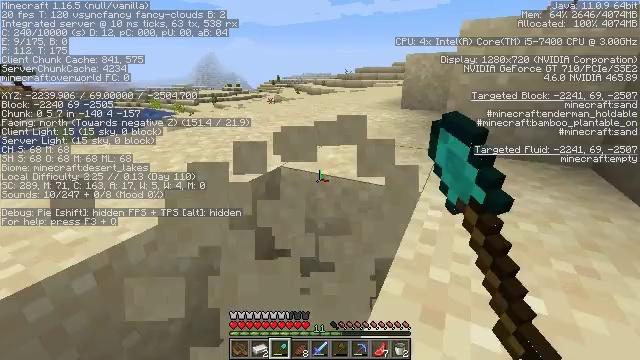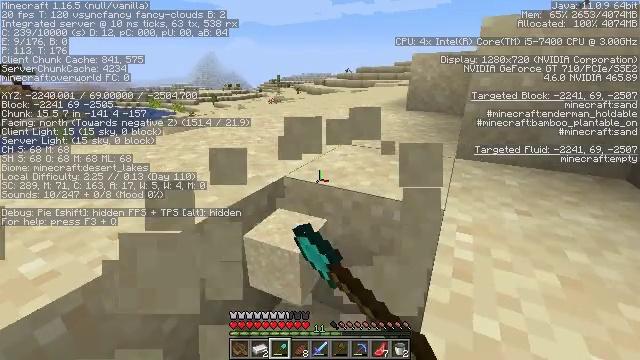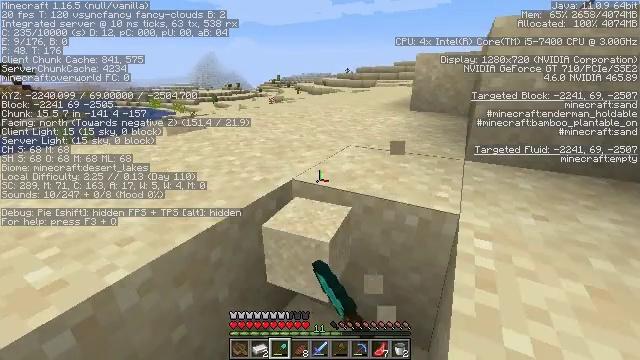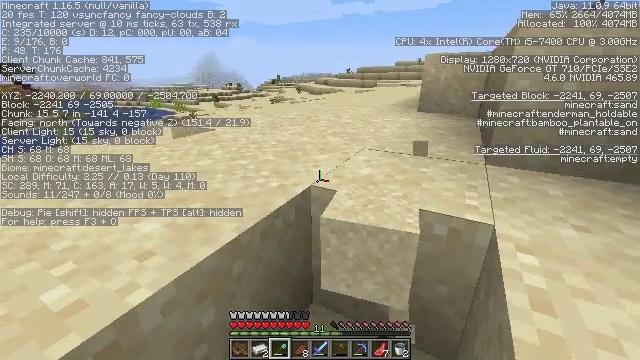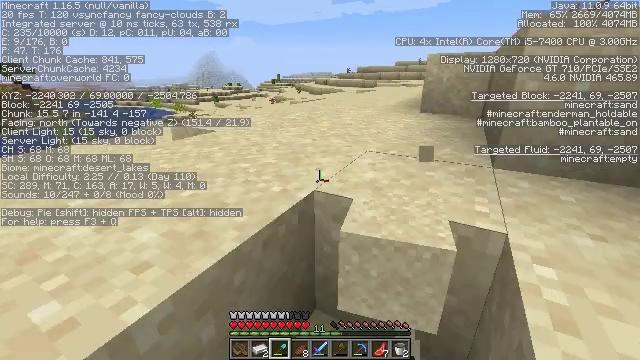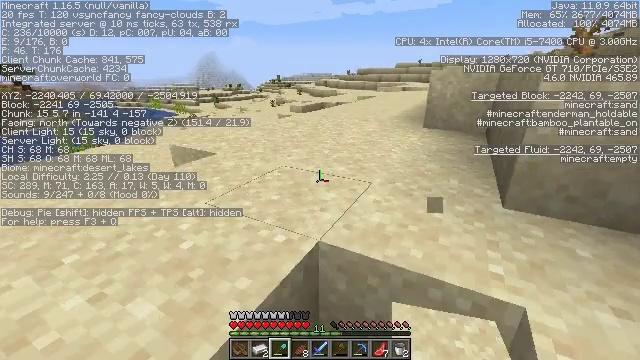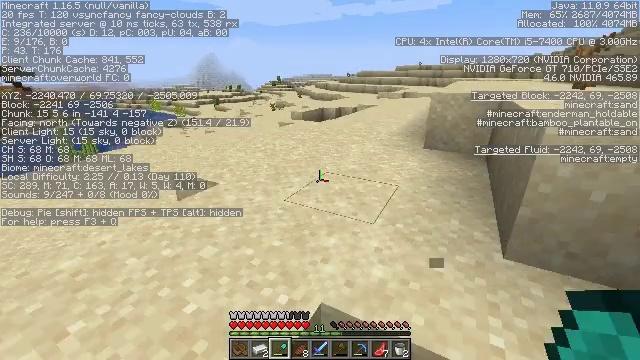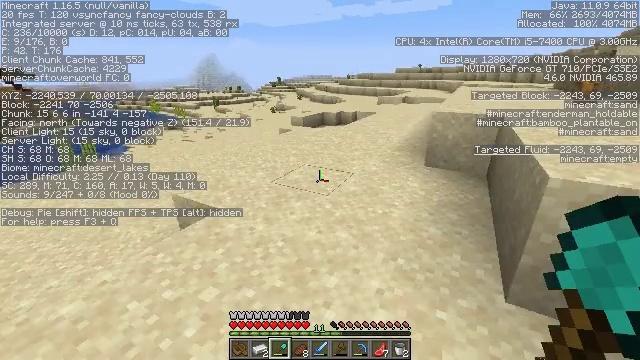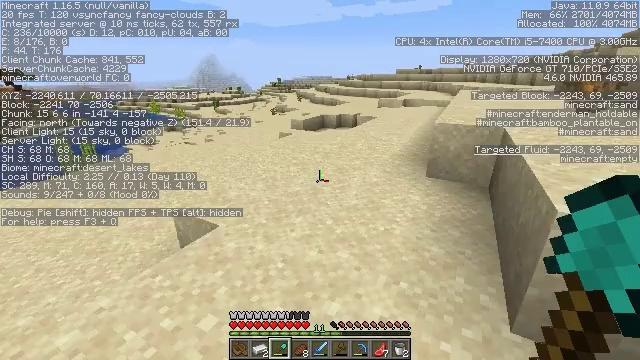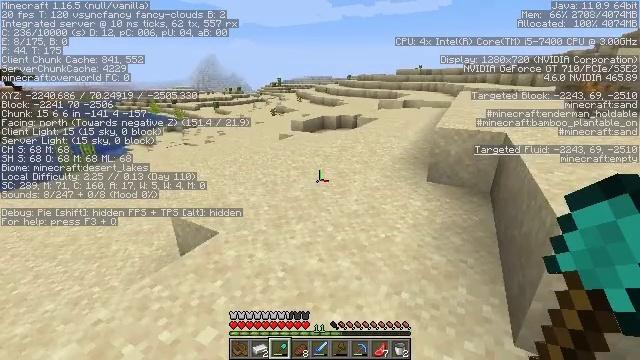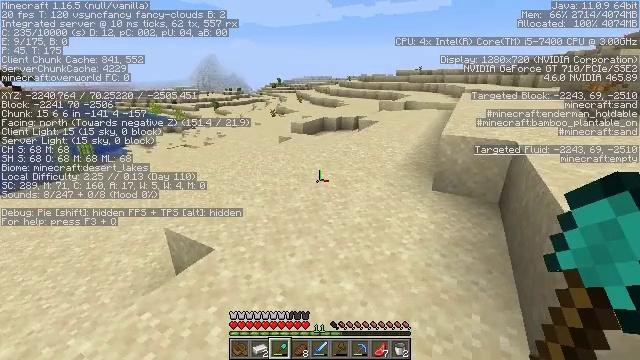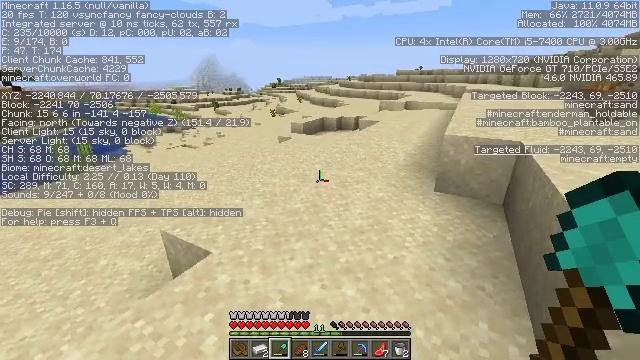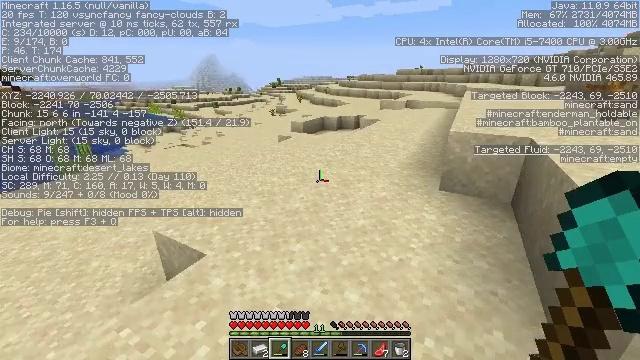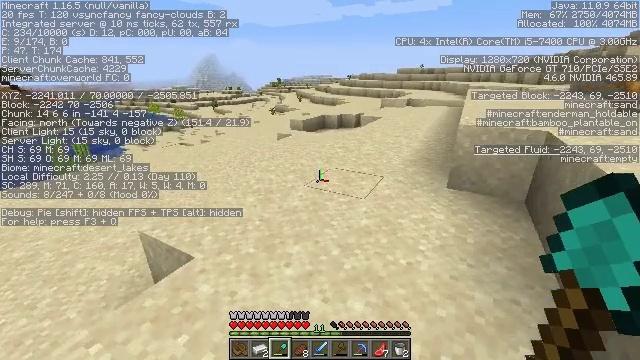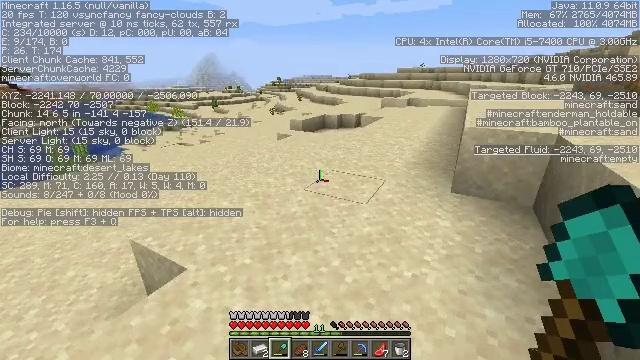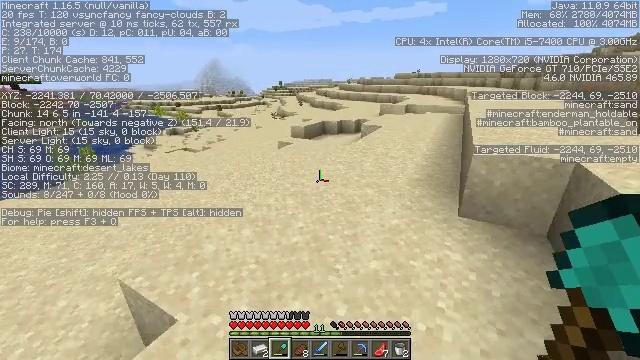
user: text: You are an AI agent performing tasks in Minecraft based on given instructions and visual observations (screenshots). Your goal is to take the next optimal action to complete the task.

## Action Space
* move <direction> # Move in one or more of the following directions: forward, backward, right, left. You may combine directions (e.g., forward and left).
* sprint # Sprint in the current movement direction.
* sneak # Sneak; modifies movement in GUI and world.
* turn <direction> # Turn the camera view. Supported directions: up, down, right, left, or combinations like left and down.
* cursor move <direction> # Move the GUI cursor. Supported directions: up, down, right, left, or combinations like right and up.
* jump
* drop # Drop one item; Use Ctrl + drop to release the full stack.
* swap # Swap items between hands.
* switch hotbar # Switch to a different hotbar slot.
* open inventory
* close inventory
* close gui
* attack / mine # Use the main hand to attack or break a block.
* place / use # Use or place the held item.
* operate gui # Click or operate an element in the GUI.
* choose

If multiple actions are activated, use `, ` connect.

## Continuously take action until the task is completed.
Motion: motion action
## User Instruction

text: Remove red sand to use for crafting or building.
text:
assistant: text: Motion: move forward, attack / mine
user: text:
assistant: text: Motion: move forward
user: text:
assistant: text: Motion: move forward
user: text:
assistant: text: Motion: move forward
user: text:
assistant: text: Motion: move forward, jump
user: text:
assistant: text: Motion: move forward, jump
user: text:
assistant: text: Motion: move forward, jump
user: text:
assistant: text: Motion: move forward, jump
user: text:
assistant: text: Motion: move forward, jump
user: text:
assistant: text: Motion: move forward, jump
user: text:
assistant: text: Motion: move forward, jump
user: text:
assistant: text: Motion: move forward, jump
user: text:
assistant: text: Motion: move forward, jump
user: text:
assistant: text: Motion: move forward, sprint, jump
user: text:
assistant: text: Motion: move forward, sprint, jump
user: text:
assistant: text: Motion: move forward, sprint, jump
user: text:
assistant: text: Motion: move forward, sprint, jump
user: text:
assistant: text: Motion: move forward, sprint, jump
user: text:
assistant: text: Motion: move forward, sprint, jump
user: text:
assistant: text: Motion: move forward, sprint, jump
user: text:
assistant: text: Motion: move forward, jump
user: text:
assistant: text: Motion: move forward, jump
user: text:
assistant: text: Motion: move forward, jump
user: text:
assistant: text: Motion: move forward, jump
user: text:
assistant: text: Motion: move forward, turn left, jump
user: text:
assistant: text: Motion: move forward, turn left, jump
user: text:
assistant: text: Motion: move forward, turn left, jump
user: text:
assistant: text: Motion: move forward, sprint, jump
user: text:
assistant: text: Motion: move forward, sprint, jump
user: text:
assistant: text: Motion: move forward, sprint, jump